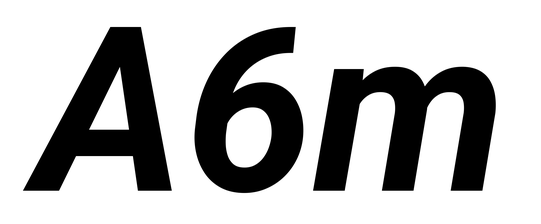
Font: Roboto-Italic_Bold_Italic